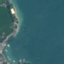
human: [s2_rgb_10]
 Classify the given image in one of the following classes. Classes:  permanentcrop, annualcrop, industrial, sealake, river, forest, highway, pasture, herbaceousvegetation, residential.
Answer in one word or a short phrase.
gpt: SeaLake